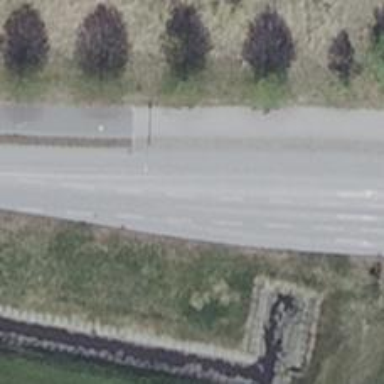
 there is designated track for both cyclists and pedestrians."